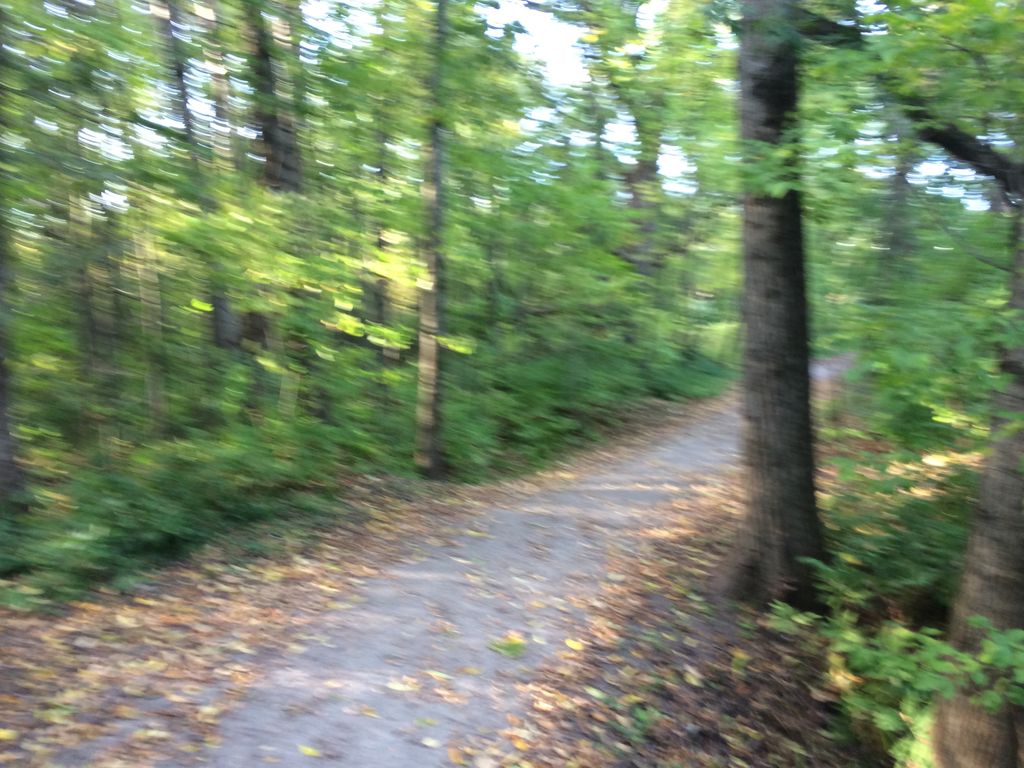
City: quebec_city